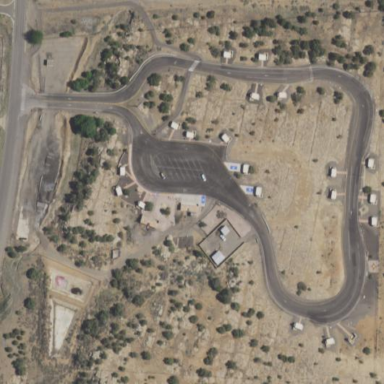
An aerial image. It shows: Rest area along the road.